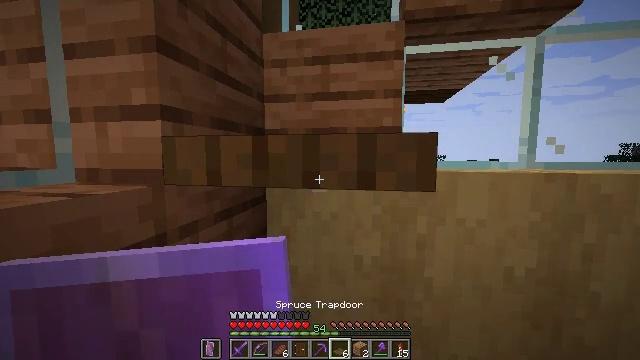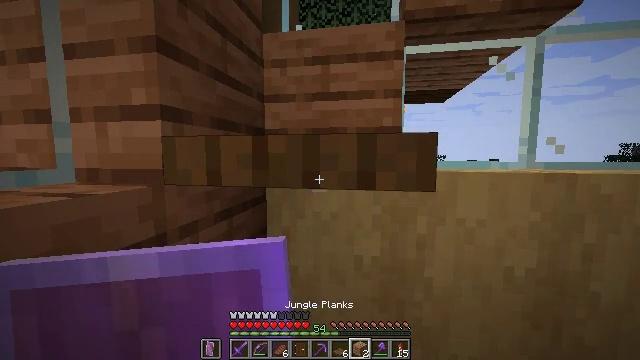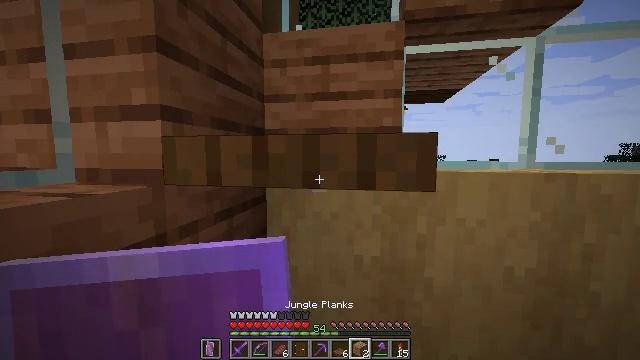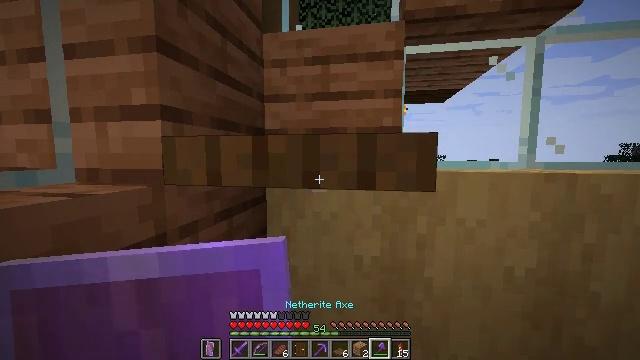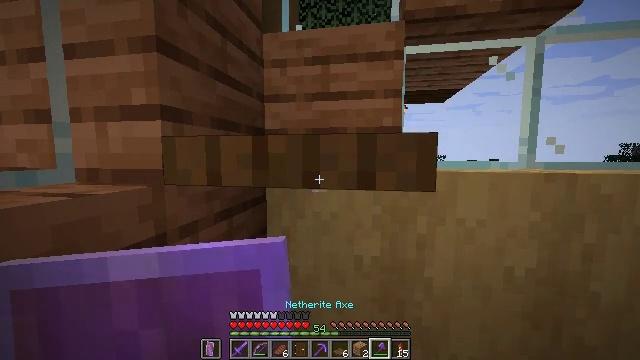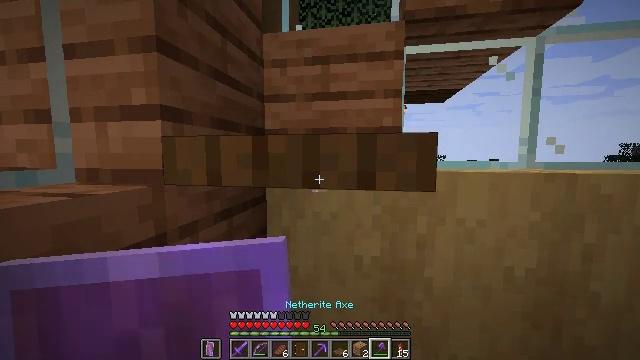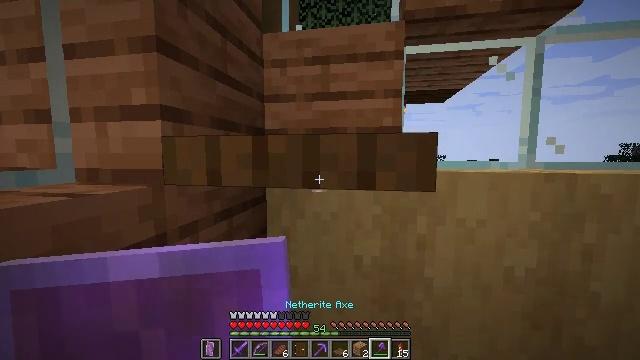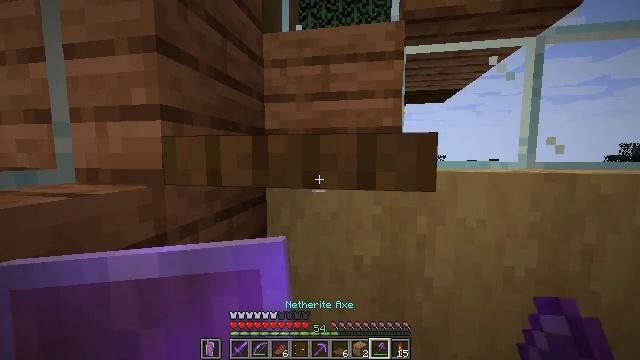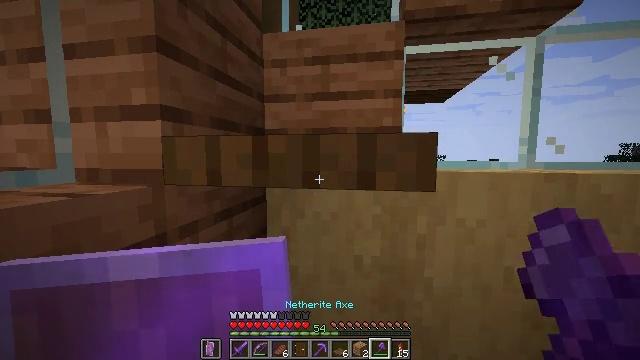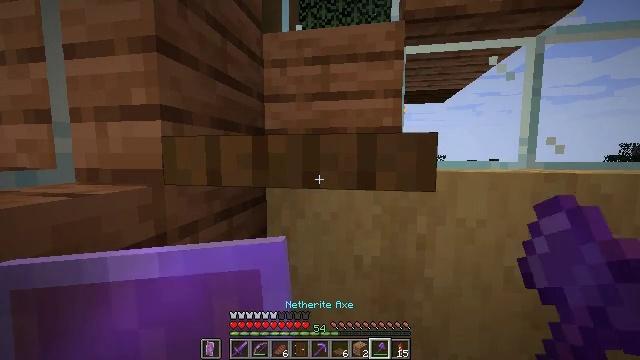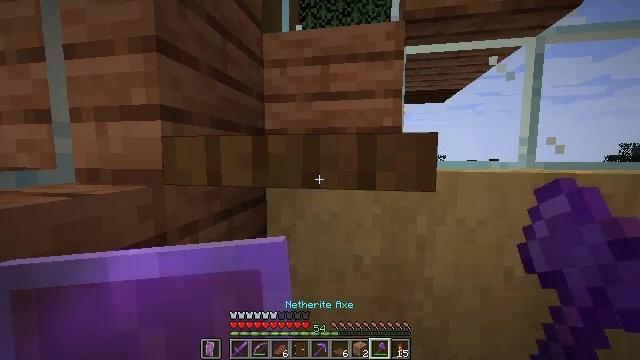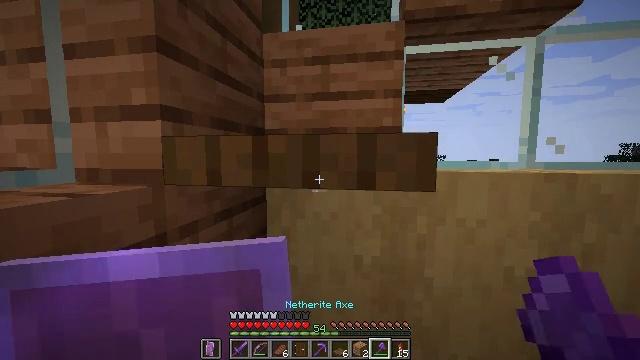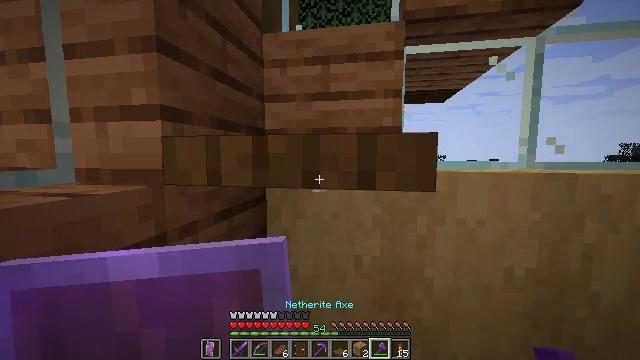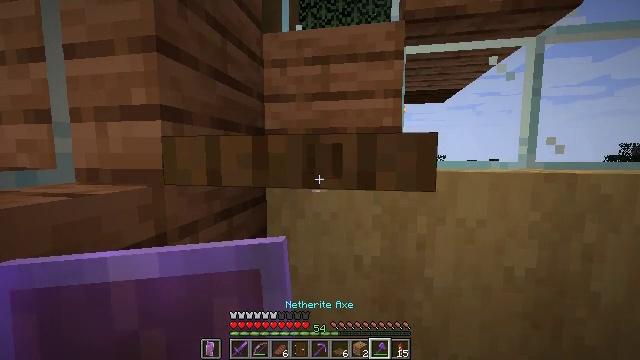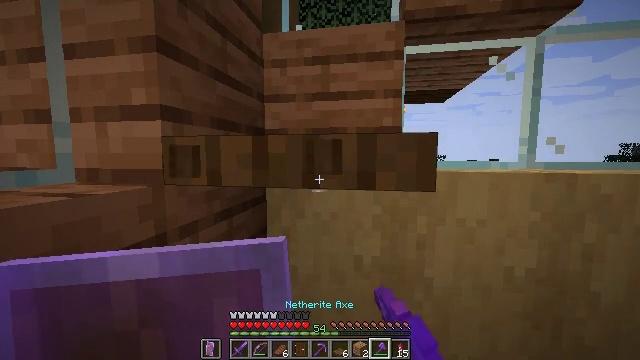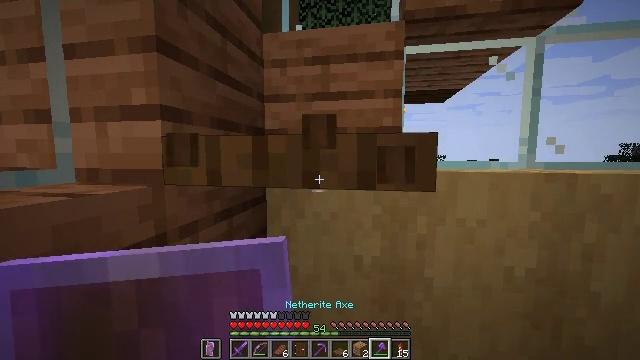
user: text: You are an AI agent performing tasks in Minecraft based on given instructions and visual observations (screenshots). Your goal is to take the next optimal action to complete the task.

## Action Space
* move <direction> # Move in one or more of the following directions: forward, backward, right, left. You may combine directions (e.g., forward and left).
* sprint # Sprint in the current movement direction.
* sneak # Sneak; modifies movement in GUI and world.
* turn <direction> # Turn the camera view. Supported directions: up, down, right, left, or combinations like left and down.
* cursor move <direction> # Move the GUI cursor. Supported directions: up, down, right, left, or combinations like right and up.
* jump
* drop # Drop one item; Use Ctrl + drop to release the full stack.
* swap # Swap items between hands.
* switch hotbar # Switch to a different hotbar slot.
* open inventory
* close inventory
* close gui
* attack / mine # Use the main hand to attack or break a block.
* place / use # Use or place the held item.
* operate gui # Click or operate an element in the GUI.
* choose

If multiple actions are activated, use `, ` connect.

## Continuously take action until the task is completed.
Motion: motion action
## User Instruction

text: Attack the spruce trapdoor to gather it.
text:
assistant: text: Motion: no_op
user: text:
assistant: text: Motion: no_op
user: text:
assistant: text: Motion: no_op
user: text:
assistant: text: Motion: no_op
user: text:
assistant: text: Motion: no_op
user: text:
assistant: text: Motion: no_op
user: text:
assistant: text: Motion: no_op
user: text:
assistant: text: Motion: no_op
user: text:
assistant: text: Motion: no_op
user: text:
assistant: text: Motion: no_op
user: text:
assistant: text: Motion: no_op
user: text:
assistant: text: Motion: no_op
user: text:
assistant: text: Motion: attack / mine
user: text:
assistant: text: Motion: attack / mine
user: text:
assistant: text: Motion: attack / mine
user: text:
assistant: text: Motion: attack / mine
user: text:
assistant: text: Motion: attack / mine
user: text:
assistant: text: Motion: attack / mine
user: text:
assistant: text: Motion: no_op
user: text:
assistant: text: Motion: no_op
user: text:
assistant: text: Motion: no_op
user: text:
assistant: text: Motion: no_op
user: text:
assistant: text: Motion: no_op